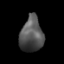
Tissue: lung
Cell type: Epithelial cells
Senescence score: 0.2291
Nuclear area (px): 793
Mean DAPI intensity: 83.161